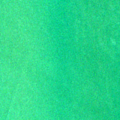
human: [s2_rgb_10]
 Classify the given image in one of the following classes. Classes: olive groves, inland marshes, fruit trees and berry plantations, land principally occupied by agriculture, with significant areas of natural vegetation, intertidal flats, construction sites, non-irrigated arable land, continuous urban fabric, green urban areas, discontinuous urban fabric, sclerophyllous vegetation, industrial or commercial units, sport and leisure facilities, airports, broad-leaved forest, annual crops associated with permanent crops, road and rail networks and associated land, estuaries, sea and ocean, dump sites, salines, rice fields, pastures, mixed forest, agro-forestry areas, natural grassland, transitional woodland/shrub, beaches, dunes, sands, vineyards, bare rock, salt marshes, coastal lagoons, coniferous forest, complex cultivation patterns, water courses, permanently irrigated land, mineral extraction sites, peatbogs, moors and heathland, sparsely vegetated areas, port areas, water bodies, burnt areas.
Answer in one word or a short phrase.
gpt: sea and ocean